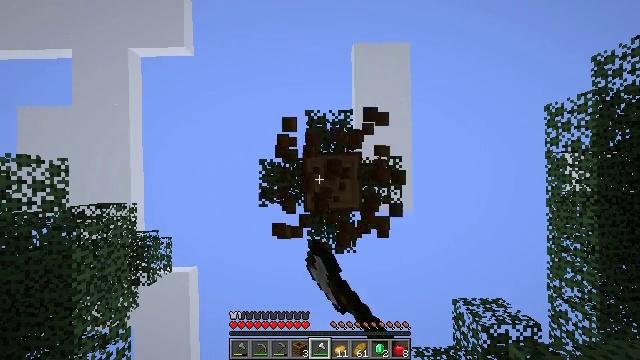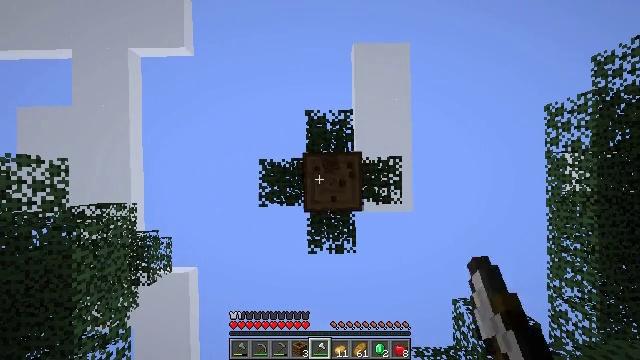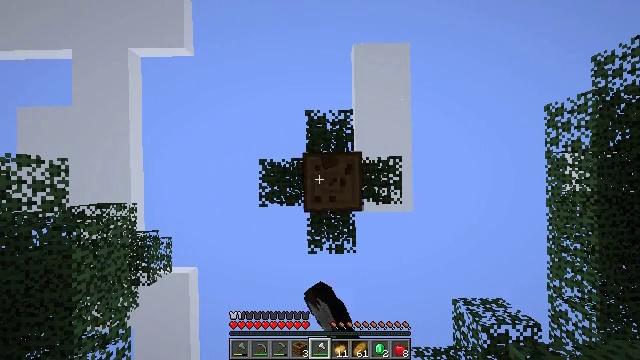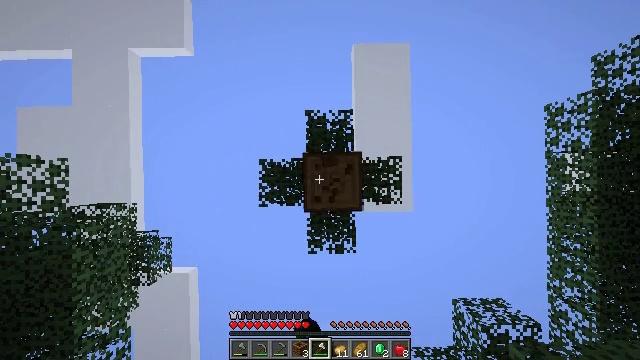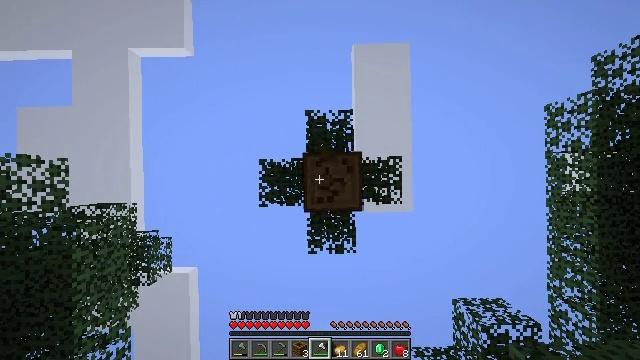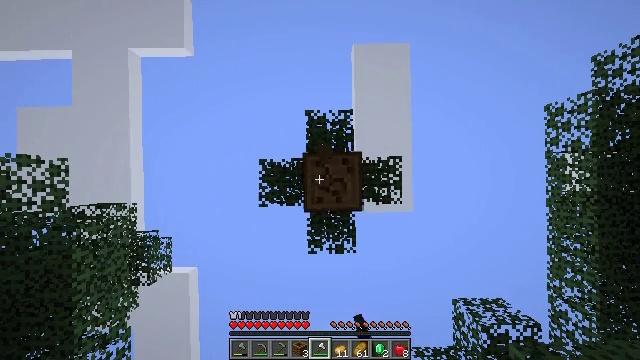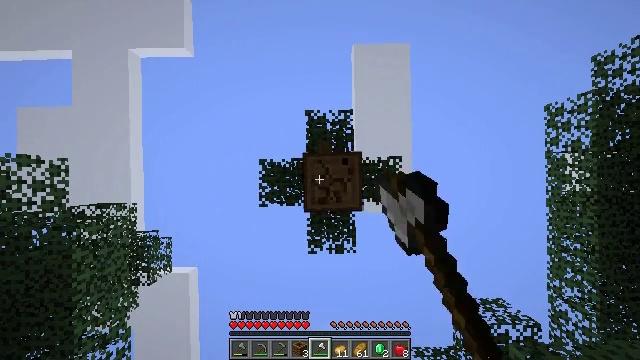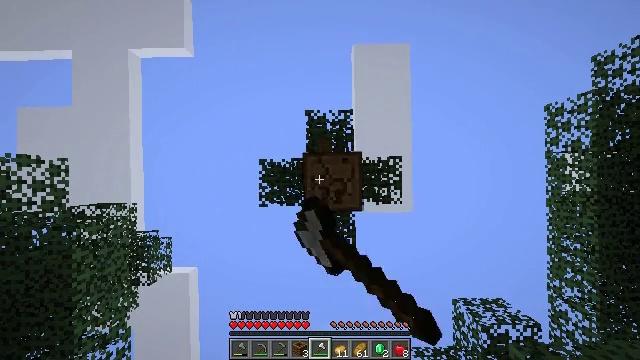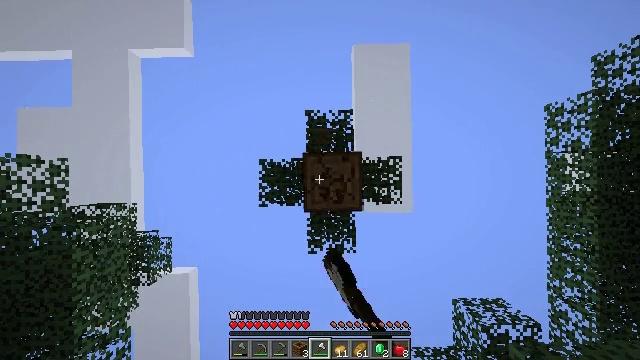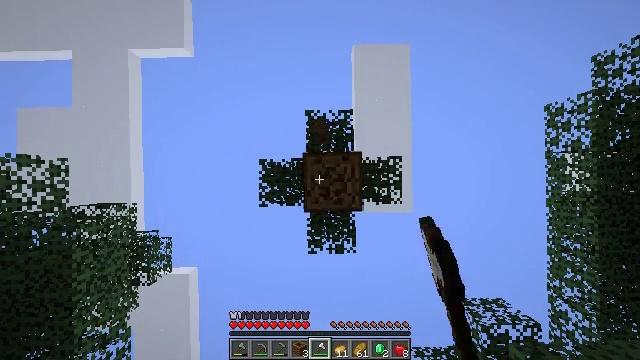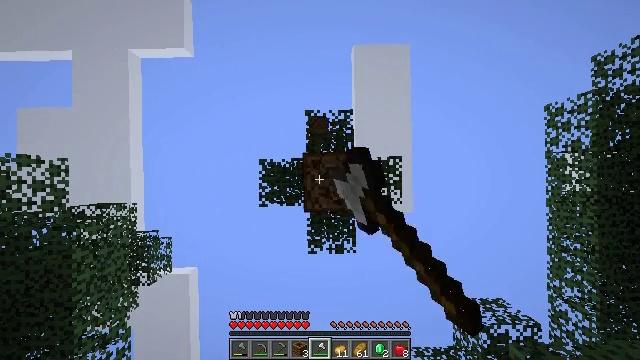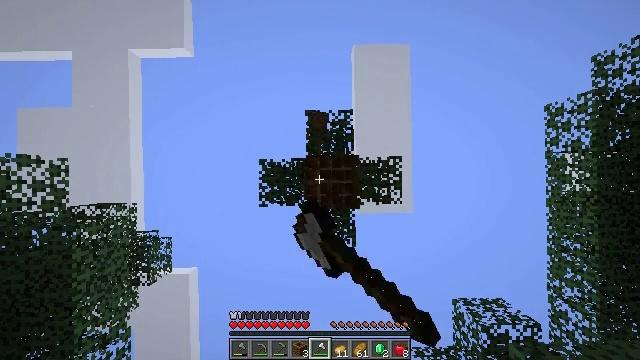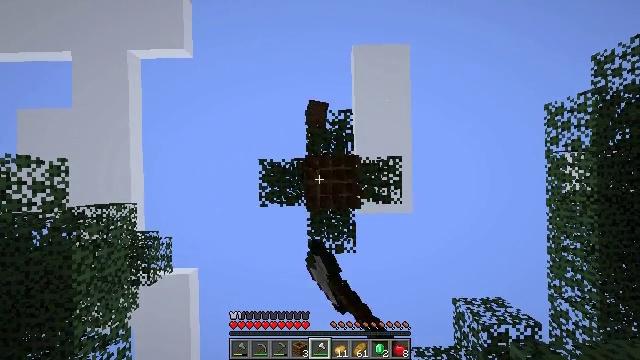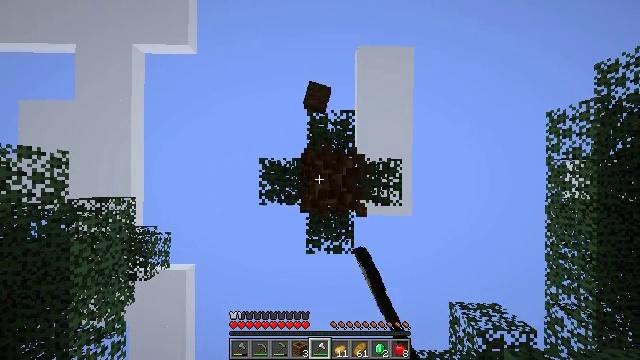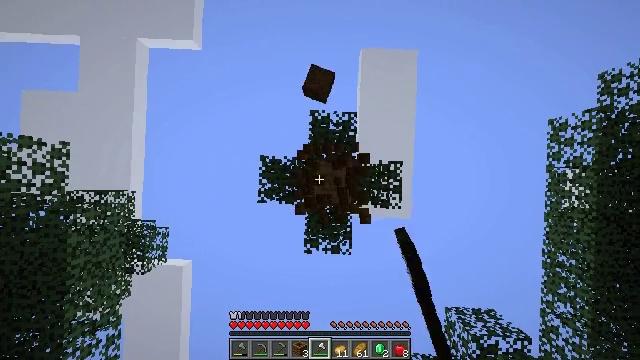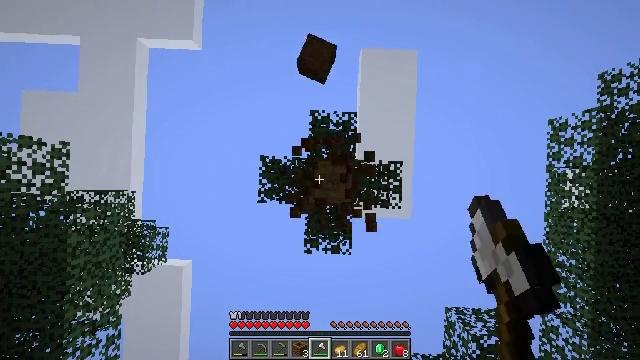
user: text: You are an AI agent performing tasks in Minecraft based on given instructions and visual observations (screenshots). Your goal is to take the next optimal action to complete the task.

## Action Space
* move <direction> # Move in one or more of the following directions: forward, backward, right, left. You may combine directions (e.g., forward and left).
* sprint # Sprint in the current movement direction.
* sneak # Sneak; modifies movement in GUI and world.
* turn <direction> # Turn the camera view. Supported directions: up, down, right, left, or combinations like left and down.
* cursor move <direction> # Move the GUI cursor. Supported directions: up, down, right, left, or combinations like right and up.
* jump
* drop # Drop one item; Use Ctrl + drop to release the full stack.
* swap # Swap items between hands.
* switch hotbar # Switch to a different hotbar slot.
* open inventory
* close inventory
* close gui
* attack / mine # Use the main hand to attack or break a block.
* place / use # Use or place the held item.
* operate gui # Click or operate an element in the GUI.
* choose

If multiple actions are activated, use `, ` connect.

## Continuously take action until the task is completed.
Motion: motion action
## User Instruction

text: Collect spruce log for building materials.
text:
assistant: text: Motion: attack / mine
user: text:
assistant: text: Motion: attack / mine
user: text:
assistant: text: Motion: attack / mine
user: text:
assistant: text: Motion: attack / mine
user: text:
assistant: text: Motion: attack / mine
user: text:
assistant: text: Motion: attack / mine
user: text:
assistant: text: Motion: attack / mine
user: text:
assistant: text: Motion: attack / mine
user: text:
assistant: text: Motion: attack / mine
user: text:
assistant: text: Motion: attack / mine
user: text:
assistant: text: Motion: attack / mine
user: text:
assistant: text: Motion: attack / mine
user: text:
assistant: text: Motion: turn right and up, attack / mine
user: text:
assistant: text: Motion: turn right and up, attack / mine
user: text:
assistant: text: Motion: attack / mine
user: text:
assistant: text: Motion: attack / mine
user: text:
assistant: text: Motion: attack / mine
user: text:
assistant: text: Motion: attack / mine
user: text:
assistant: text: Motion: attack / mine
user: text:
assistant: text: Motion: turn left and down, attack / mine
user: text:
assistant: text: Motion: turn left and down, attack / mine
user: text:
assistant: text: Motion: turn right and down, attack / mine
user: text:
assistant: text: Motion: turn right and down, attack / mine
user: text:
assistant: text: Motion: turn right and down, attack / mine
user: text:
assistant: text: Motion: attack / mine
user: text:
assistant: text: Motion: attack / mine
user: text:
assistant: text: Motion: attack / mine
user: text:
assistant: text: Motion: attack / mine
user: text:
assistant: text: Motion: turn right and down, attack / mine
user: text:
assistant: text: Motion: turn left and down, attack / mine